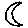
Label: moon